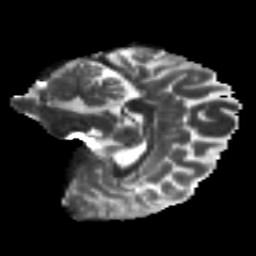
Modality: T2w
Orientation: sagittal
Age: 20
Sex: female
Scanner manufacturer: siemens
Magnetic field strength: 3 T
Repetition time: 8.8 s
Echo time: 0.085 s